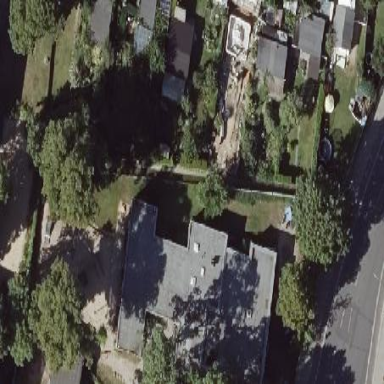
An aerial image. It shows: Kindergarten building.